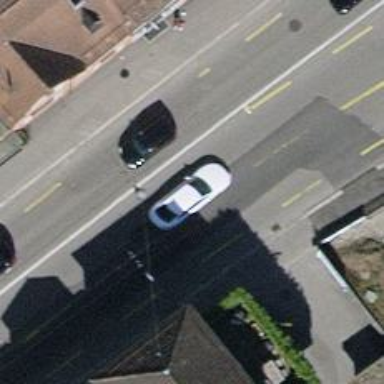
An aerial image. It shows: Primary highway with asphalt surface. It has trolley wires installed.